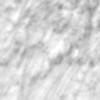
Label: no_change